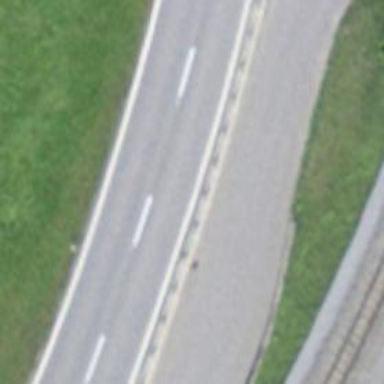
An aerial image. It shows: Secondary road with asphalt surface.